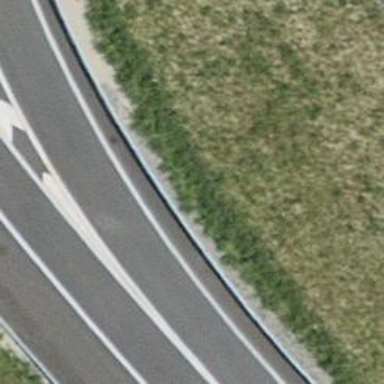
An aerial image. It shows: Guard rail.